Question: i am developing web application by using yii framework, i am displaying datepicker for filing date of birth, i have two dropdown also in my datepicker like month and year now everything is working fine. this is my datepicker with month and year dropdown code
'''
<?php
$this->widget('zii.widgets.jui.CJuiDatePicker', array(
'attribute' => 'birth',
'name' => 'birth',
'value'=>$model->birth,
'model' => $model,
'options'=>array(
'showAnim'=>'fold',
'dateFormat'=>'yy-m-d',
'changeYear' => true, // can change year
'changeMonth' => true, // can change month
'yearRange' => '1950:2099', // range of year
'minDate' => '1950-01-01', // minimum date
'maxDate' => '2099-12-31',
'showButtonPanel' => false,
),
'htmlOptions' => array(
'size' => '10', // textField size
'maxlength' => '10', // textField maxlength
),
));
?>
'''

my requirement:-
actually i am using datepicker for date of birth so, i need to display calender upto current date. for example today date is 5/4/2015 and my calender also should show upto 5/4/2015 which means it should not display future date. is it possible?. if it is possible how can we do it. could you please help me
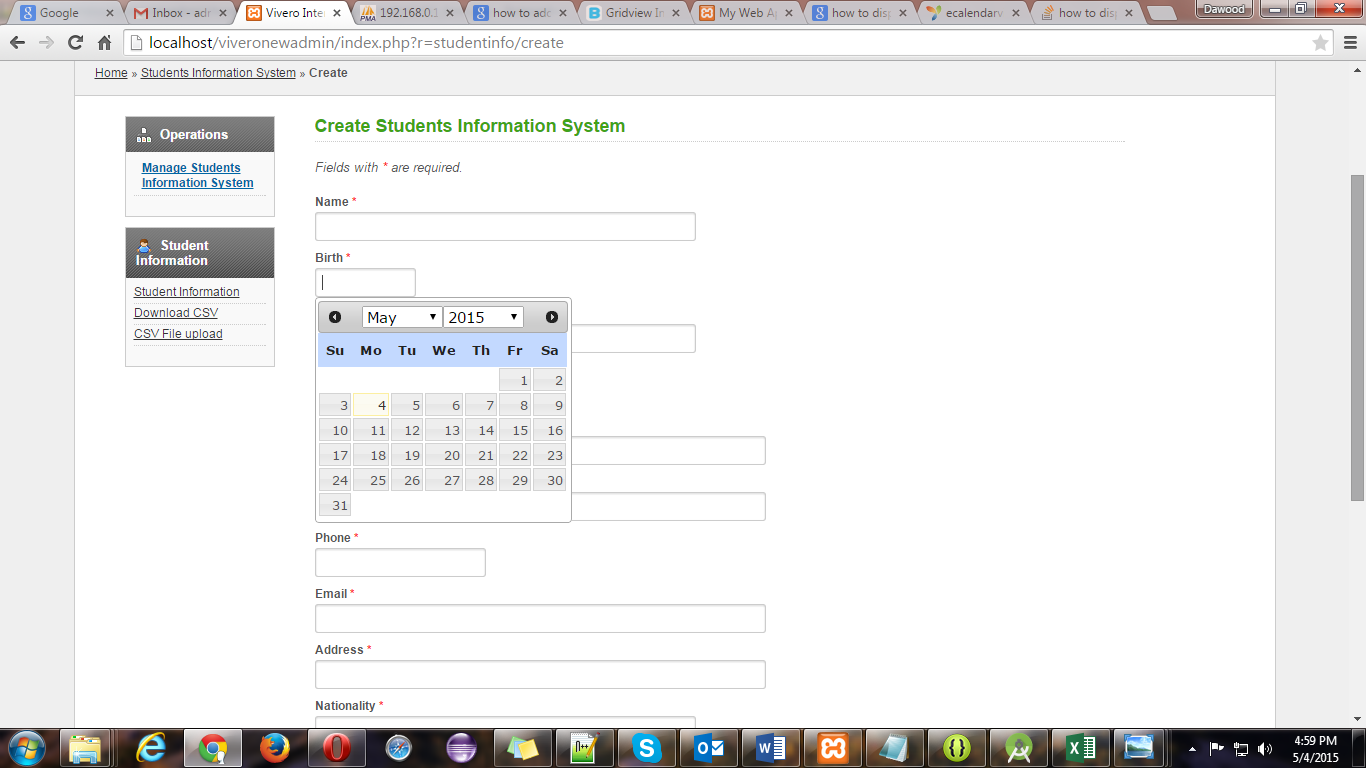
Answer: Just set
'''
'yearRange' => '1950:'.date('Y'),
'maxDate' => date('Y-m-d')
'''